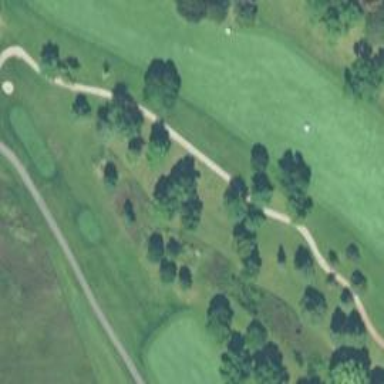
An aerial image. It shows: Grassy golf fairway.